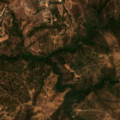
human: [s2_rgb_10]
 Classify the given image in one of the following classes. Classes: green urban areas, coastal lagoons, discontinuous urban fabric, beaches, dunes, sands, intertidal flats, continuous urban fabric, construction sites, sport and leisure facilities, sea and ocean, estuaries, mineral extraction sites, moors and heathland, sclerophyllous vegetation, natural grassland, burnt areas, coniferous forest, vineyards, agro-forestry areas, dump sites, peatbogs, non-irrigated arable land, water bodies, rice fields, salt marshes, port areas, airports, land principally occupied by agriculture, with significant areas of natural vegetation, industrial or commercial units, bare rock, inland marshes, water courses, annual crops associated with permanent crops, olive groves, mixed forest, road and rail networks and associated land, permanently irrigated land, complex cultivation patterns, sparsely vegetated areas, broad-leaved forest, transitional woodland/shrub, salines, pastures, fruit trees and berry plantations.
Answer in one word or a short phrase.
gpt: non-irrigated arable land, agro-forestry areas, broad-leaved forest, coniferous forest, mixed forest, transitional woodland/shrub